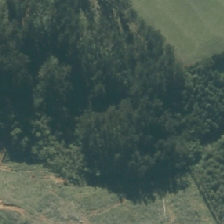
Land cover: harvested_forest